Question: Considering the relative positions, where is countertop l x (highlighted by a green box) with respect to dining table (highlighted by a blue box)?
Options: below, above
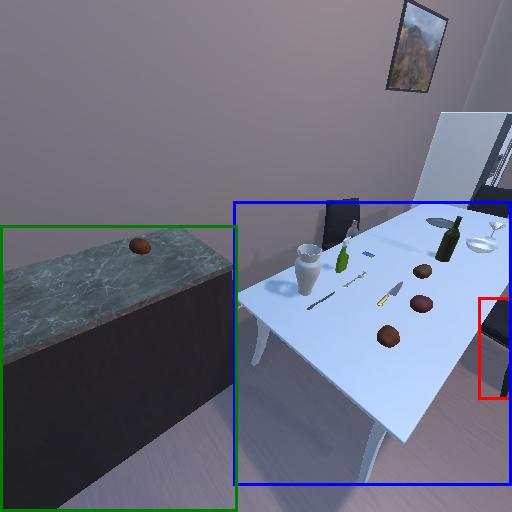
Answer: below